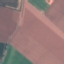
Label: AnnualCrop